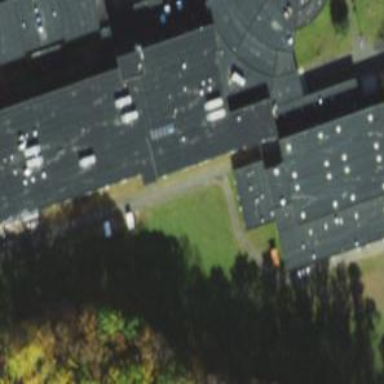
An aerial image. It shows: School building with roof made of tar paper.